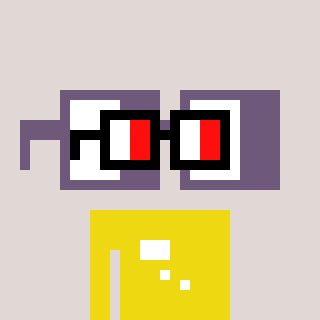
a pixel art character with square glasses with black frames and red eyes, a glasses-shaped head and a yellow-colored body on a warm background